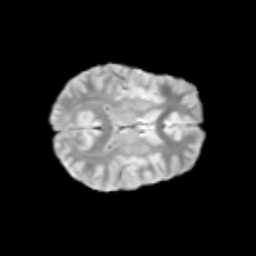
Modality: T2w
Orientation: axial
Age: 10
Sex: female
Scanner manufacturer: siemens
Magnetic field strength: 3 T
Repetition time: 3.8 s
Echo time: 0.07 s